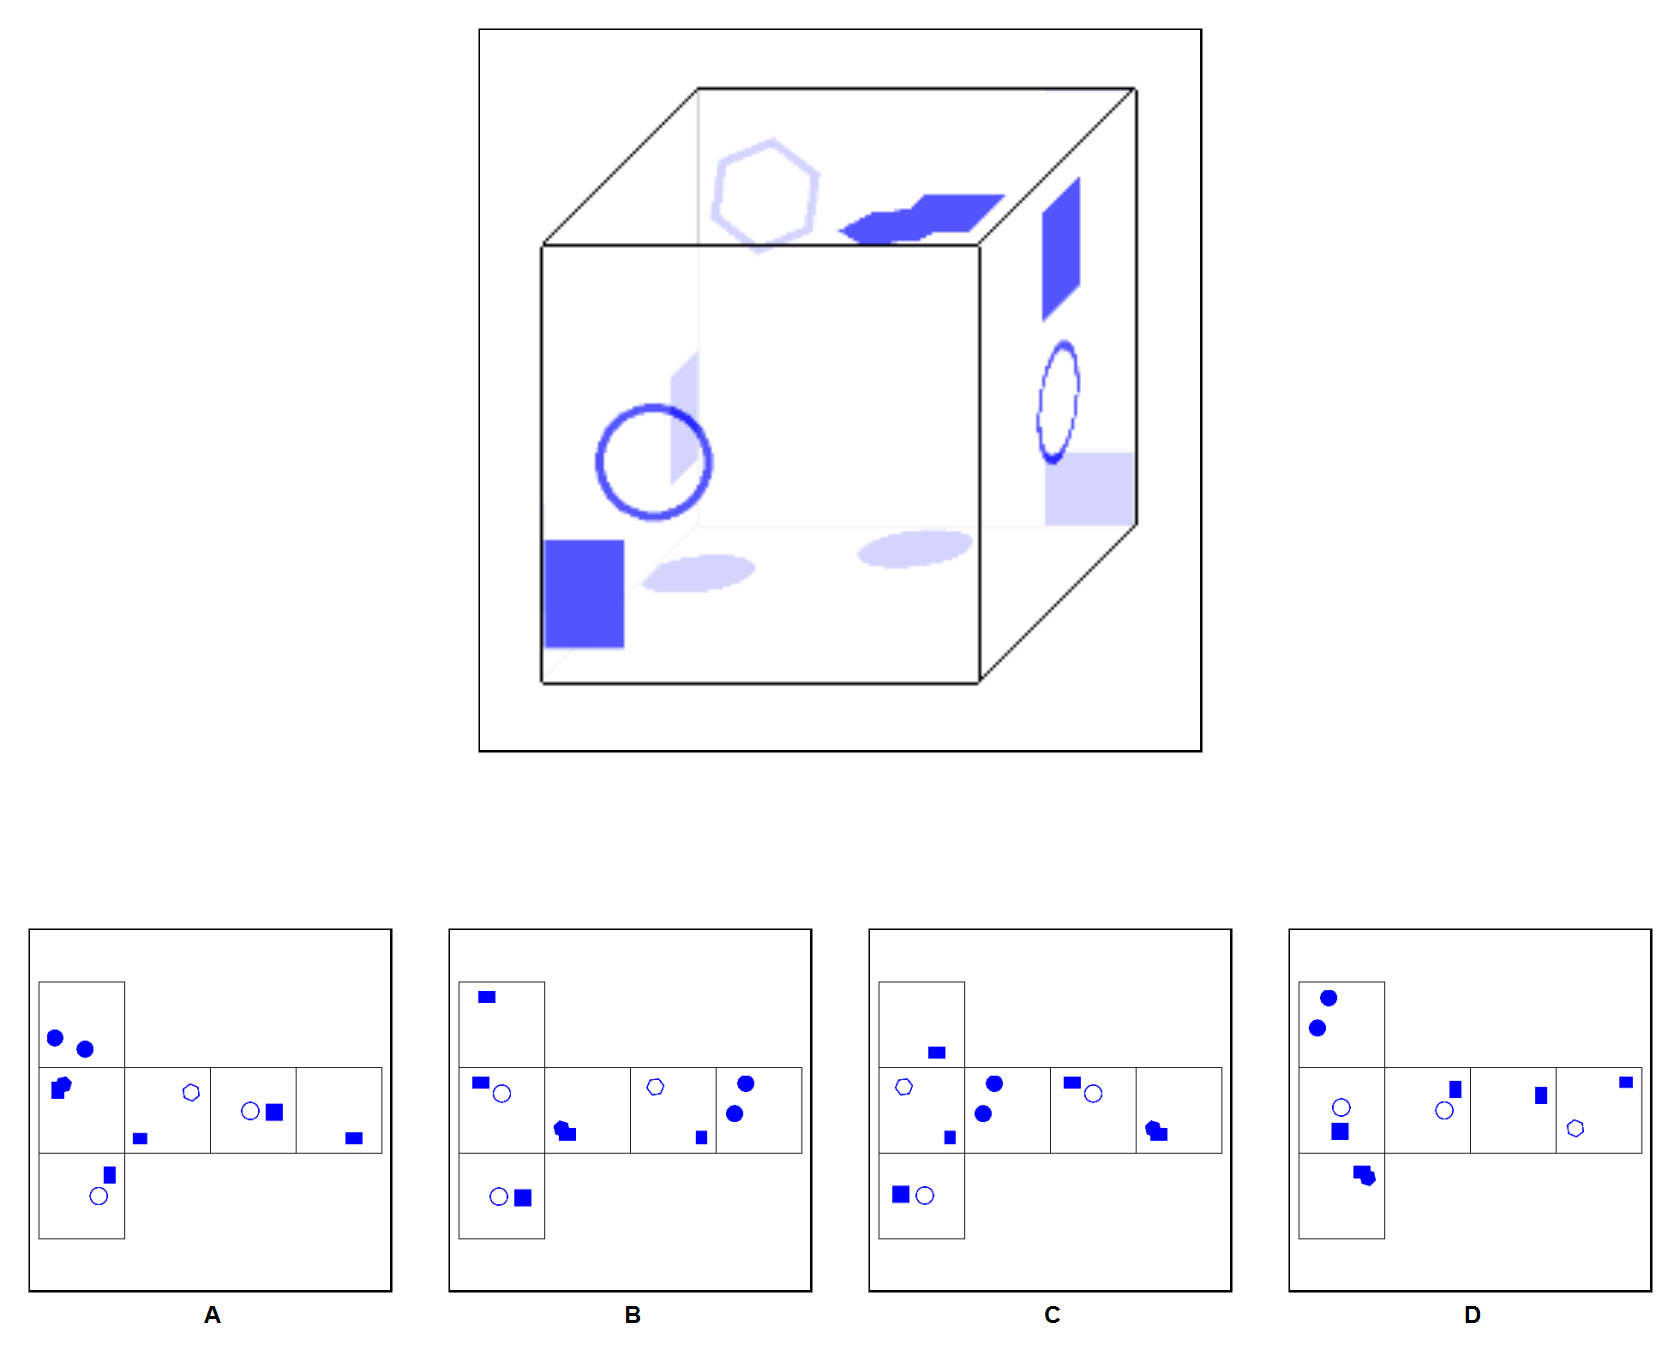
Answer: A